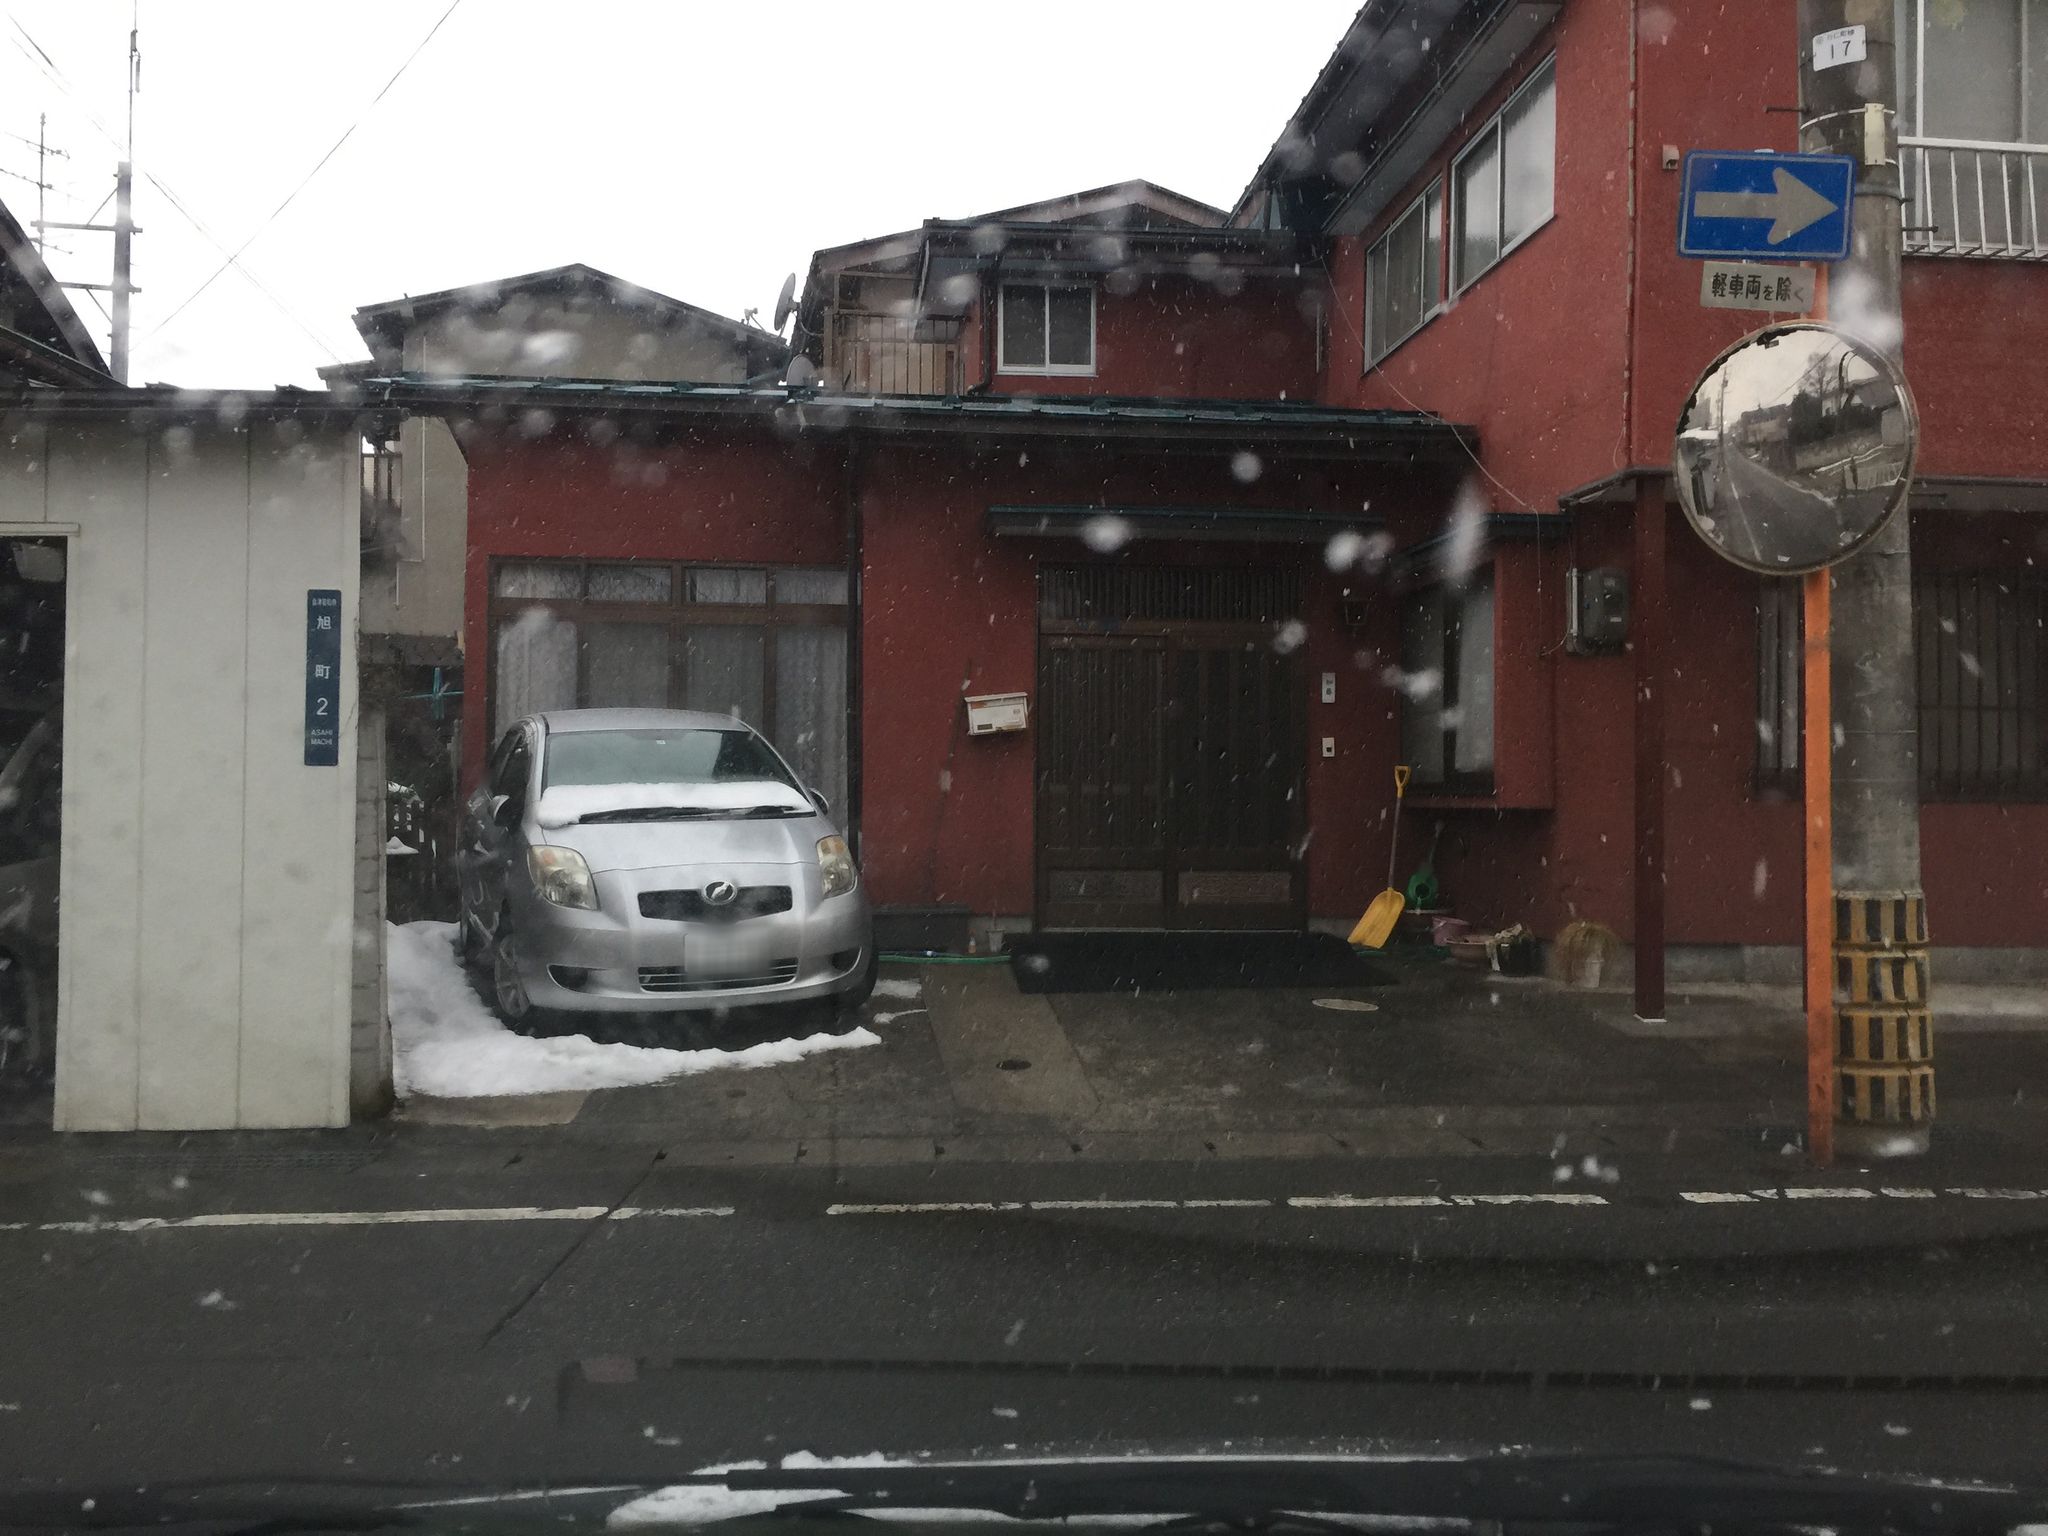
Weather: snowy
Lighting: day
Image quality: slightly poor
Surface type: driving surface
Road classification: unclassified
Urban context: urban centre
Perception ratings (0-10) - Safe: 2.49, Lively: 8.18, Beautiful: 2.34, Boring: 2.92, Depressing: 5.17, Wealthy: 1.81